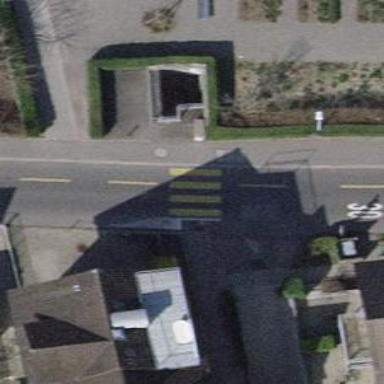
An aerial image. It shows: Uncontrolled zebra crossing on the road.